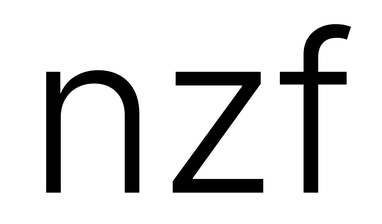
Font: Inter_Light